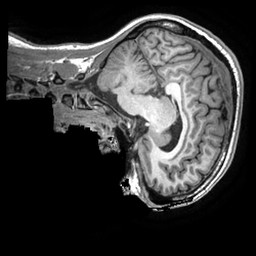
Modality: T1w
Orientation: sagittal
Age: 27
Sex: female
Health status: healthy
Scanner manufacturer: ge